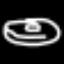
Label: donut